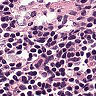
Metastatic tissue present: no